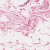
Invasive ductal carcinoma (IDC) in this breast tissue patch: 0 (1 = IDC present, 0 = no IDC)